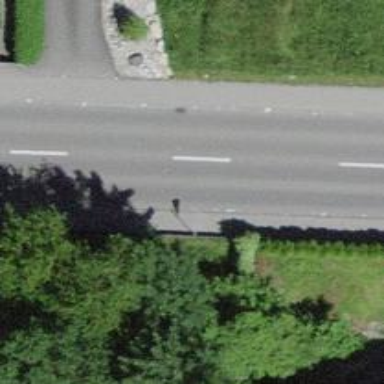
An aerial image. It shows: Hedge barrier.